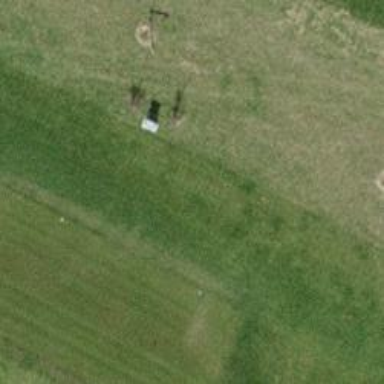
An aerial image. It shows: Golf tee.